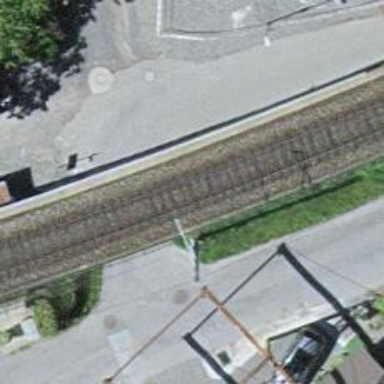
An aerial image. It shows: Single-track railway bridge with contact lines for electrification.